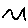
Label: zigzag